Field crop: tomato
Growth stage: 1
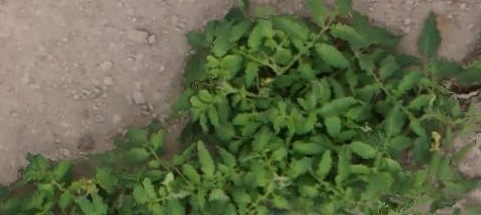
Species: tomato